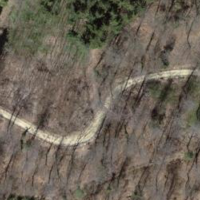
EUNIS habitat code: 41
Species observed at this site:
Ferdinandea cuprea
Paragus haemorrhous